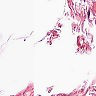
Metastatic tissue present: no